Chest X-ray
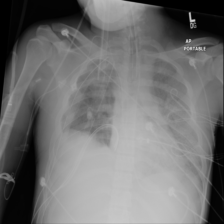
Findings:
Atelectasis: negative
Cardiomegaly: negative
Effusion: negative
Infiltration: positive
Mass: negative
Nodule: negative
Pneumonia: negative
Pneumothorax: negative
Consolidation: negative
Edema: negative
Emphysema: negative
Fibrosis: negative
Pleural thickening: negative
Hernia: negative